Question: The picture describes a maze problem, where green is the starting position and red is the end point. Find the length of the shortest path.
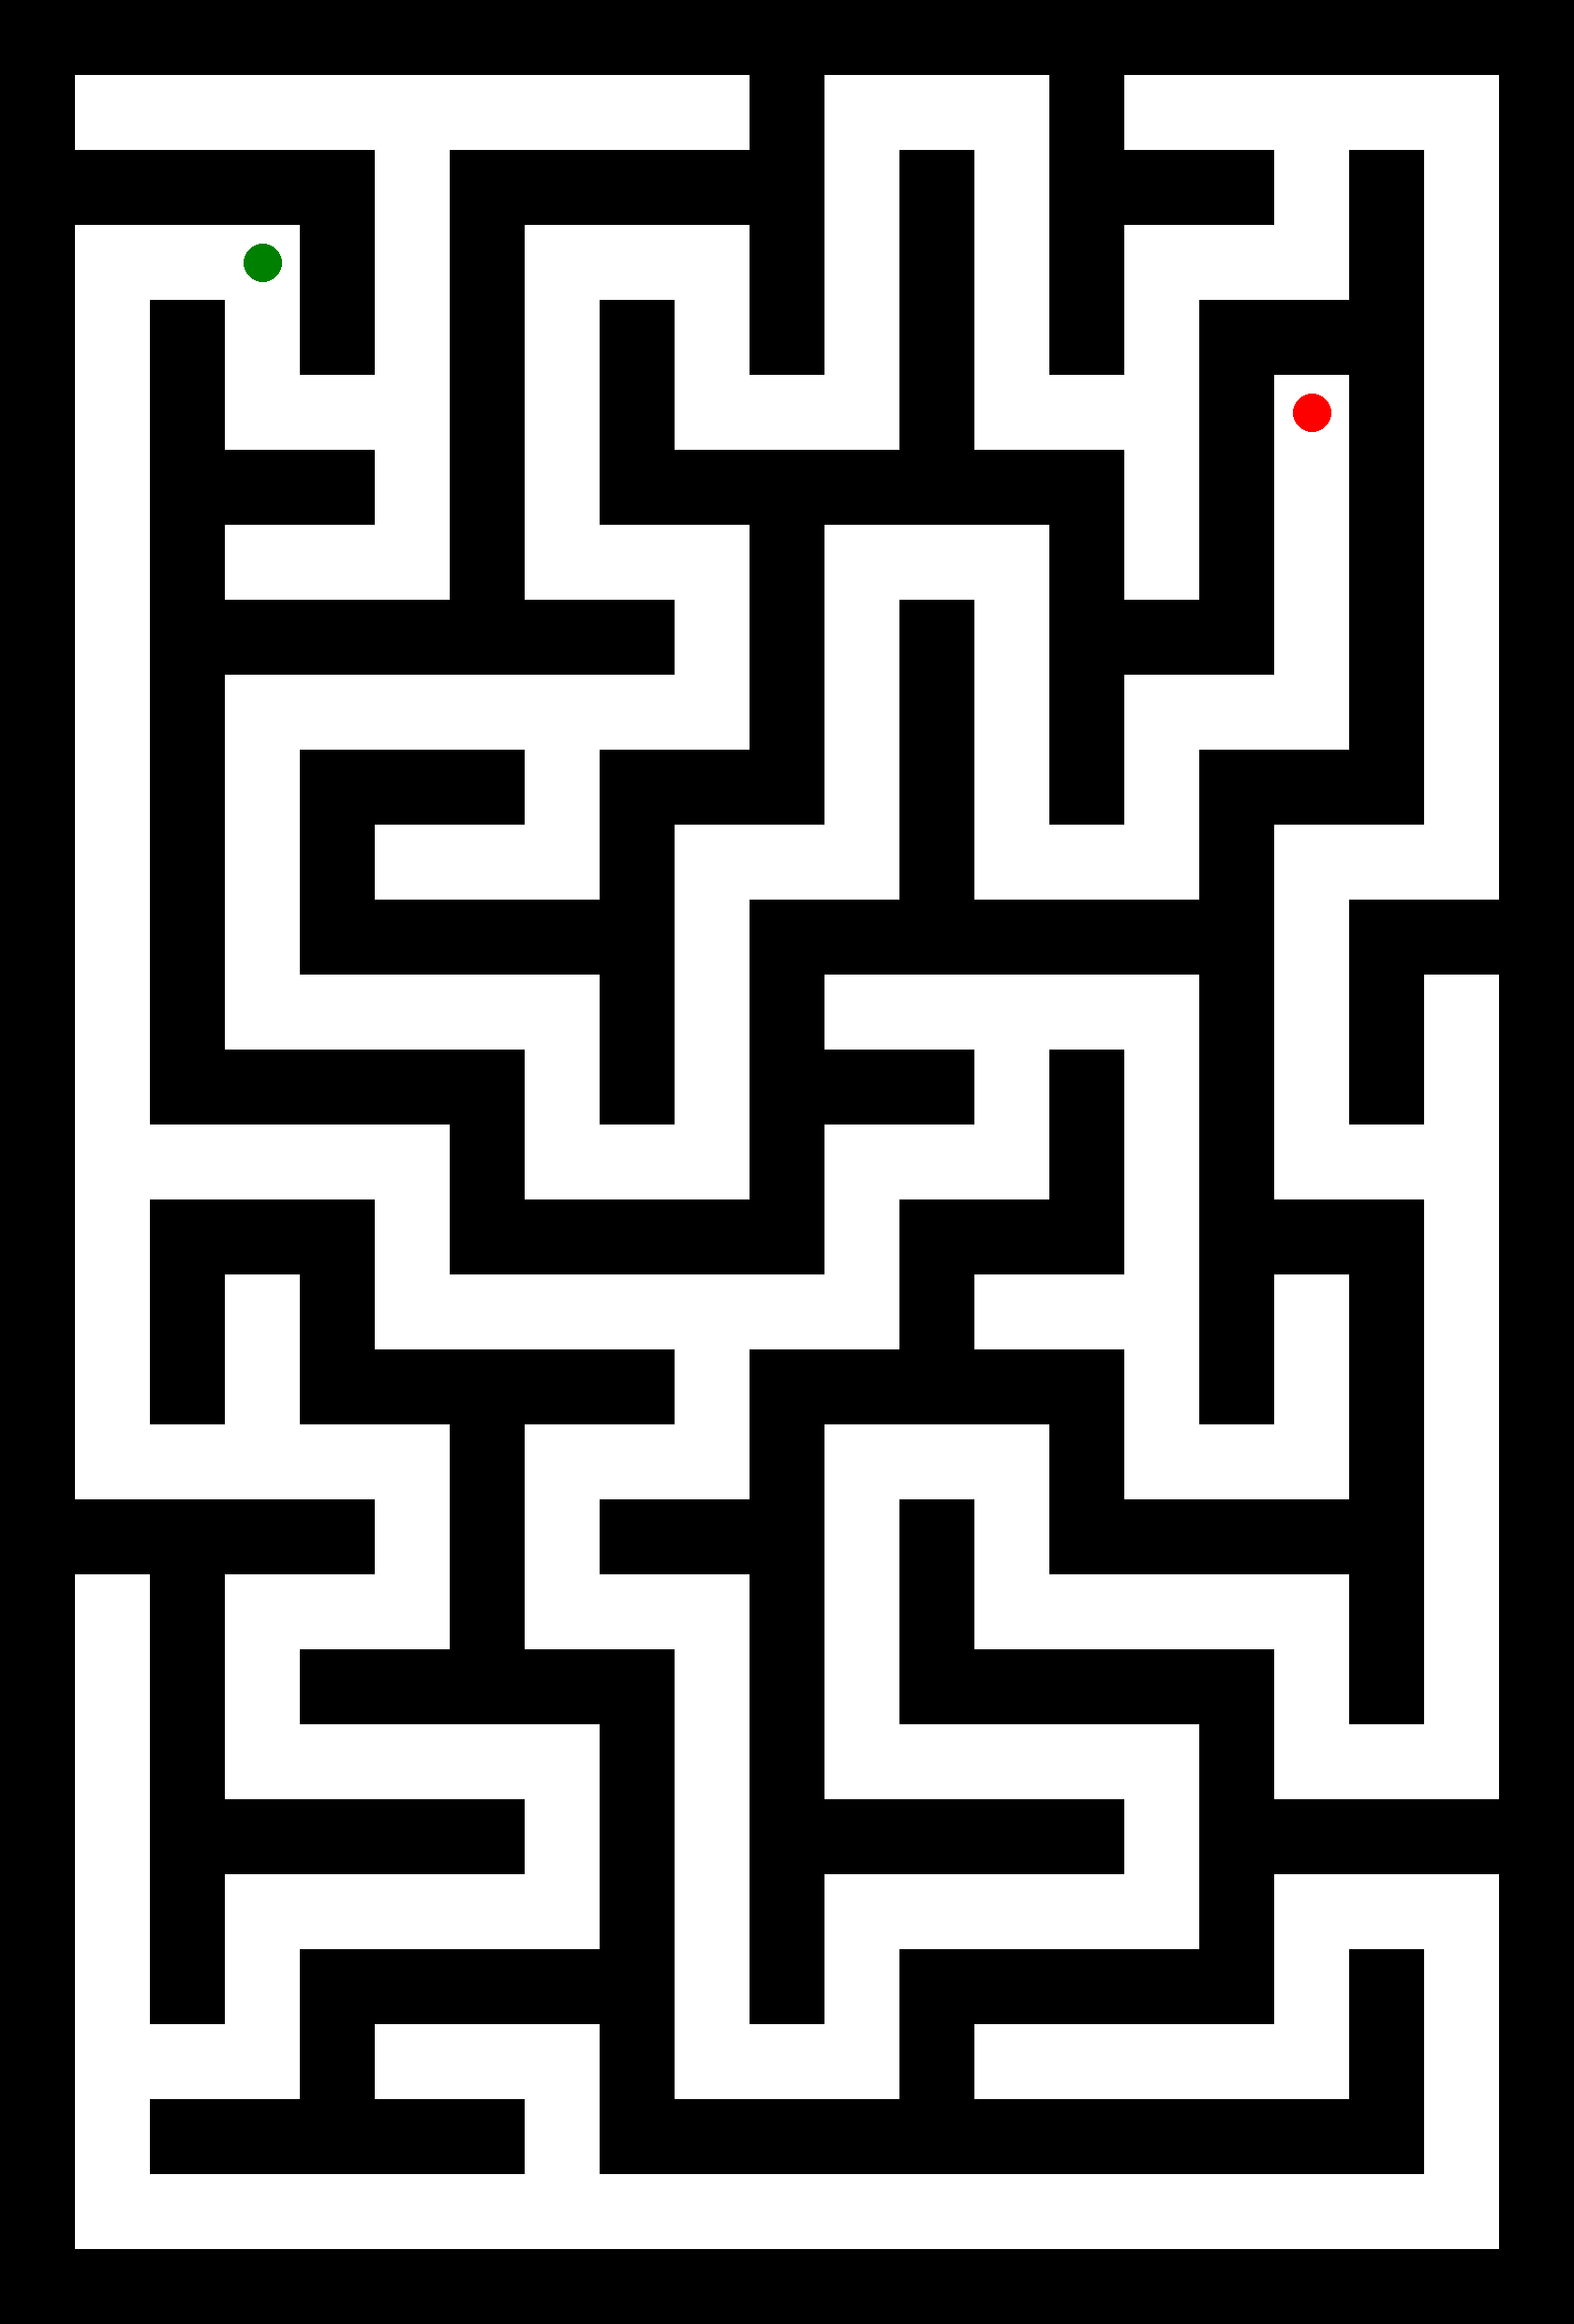
Answer: 172